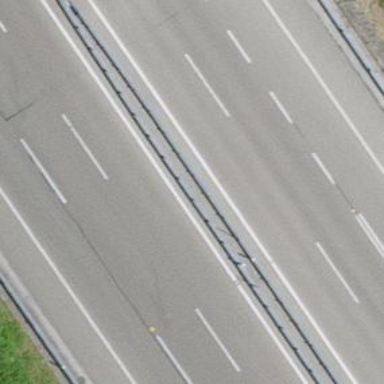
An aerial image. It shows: Asphalt motorway.